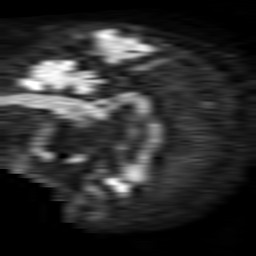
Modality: TRACE
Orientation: sagittal
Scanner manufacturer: philips
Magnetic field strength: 1.5 T
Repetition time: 3.136 s
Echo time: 0.06922 s